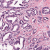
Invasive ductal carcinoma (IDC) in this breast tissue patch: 1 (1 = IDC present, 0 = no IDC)